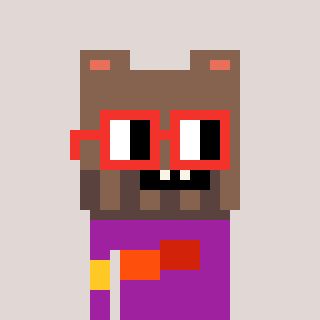
a pixel art character with square red glasses, a bear-shaped head and a magenta-colored body on a warm background